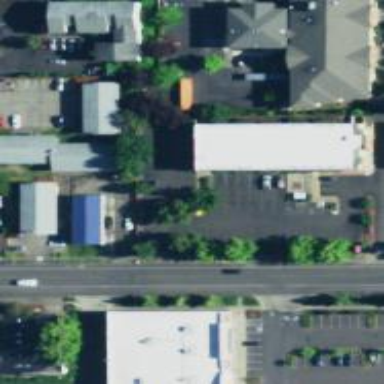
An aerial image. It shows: Parking area with surface.